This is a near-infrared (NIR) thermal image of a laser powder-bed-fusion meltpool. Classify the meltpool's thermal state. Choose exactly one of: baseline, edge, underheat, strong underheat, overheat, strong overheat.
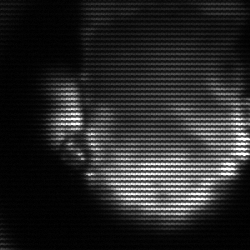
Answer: baseline